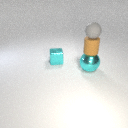
small gray rubber sphere above large cyan metal sphere